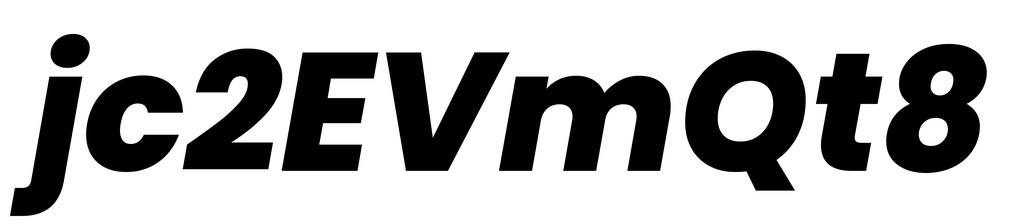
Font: Poppins-ExtraBoldItalic